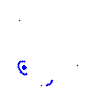
Particle: kaon